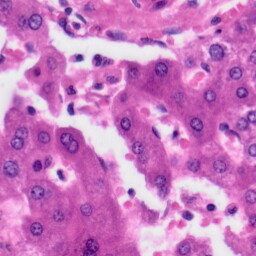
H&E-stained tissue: Liver